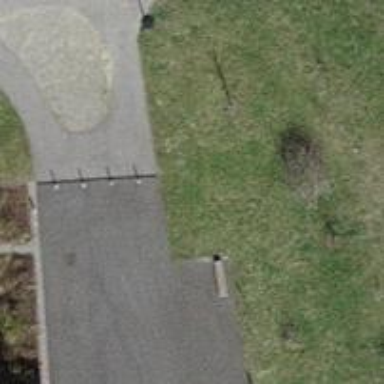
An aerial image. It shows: Bollard.